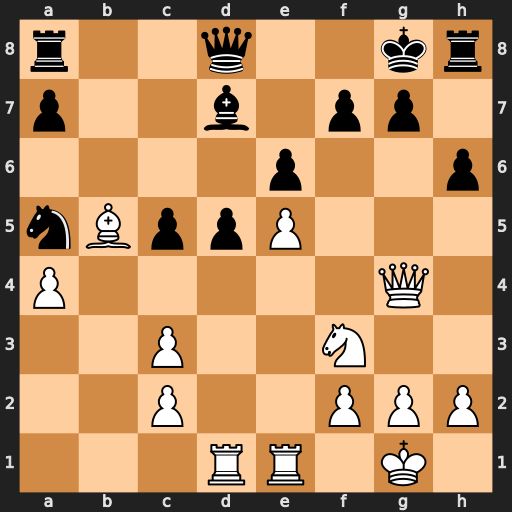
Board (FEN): r2q2kr/p2b1pp1/4p2p/nBppP3/P5Q1/2P2N2/2P2PPP/3RR1K1
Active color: w
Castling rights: -
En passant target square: -
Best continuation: Rxd5 exd5 Bxd7